Question: Assuming this write model with 4 aggregates :

The application needs to block/ban any clients that have visited the store more than x number of times in x days interval .
Where should I put this logic? If it should be in the domain layer , should I make a ClientStoreVisitHistory entity just for this logic? Or should i put this logic outside the domain ?
Any help is much apreciated .
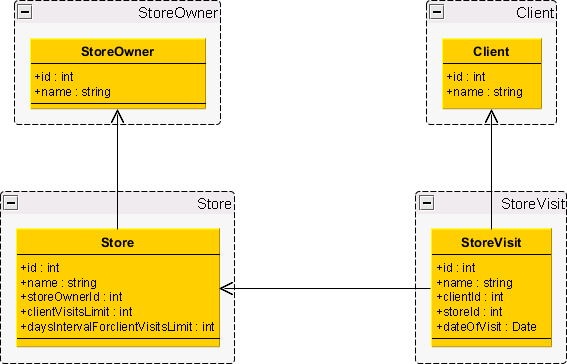
Answer: The restriction you are talking about clearly belongs to problem domain and should be modelled there. I would not create any new classes for that and would rather put this logic in the constructor of the object StoreVisit. As it directly handles visits to Store and accepts two arguments (client and store) you don't add any new dependencies or new classes this way and have access to all needed info to assess the visit.
And a note... If you model classes of the problem domain, I suggest not modelling entities' id's (they are assumed and the model is clearer), to specify better the associations and to add some methods. The way you did it, it looks more like a DB design.
A separate "StoreVisitLimitSpecification" entity makes sense if there is a need for more than a couple of attributes (currently clientVisitsLimit and daysIntervalForclientVisitsLimit). If you expect this entity to grow in the future it is reasonable to have it as a separate class. If you expect current version to be stable, it is also acceptable to have all in one class.
And regarding the following:
> StoreRecentVisitActivity Entity aggregation association to
StoreVisitLimitSpecification . Inside the StoreVisitLimitSpecification
check if the visit generates a block/ban : if the client that made a
StoreVisit has allready been seen x times in the
StoreRecentVisitActivity then block him .
- -
This would me my recommendation for the domain model:

And here is a sequence diagram showing the process of creating a new StoreVisit:

I find it compact, simple and clear. StoreVisit holds all the data of Visit history and therefore can access it without additional classes of dependencies. Store holds the reference to LimitsSpec and gives it on request to StoreVisit.